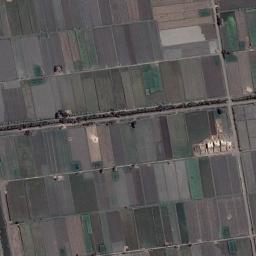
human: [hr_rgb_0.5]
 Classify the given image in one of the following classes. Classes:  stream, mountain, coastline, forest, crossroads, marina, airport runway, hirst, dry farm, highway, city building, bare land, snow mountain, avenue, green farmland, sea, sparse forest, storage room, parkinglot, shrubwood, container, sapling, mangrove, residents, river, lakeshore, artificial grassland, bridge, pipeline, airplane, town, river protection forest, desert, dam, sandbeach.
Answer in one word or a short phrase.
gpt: green farmland